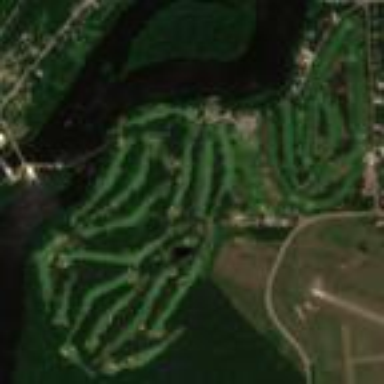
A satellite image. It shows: Golf course surrounded by greenery.